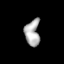
Tissue: lung
Cell type: Smooth muscle cells
Senescence score: 0.5456
Nuclear area (px): 384
Mean DAPI intensity: 173.044